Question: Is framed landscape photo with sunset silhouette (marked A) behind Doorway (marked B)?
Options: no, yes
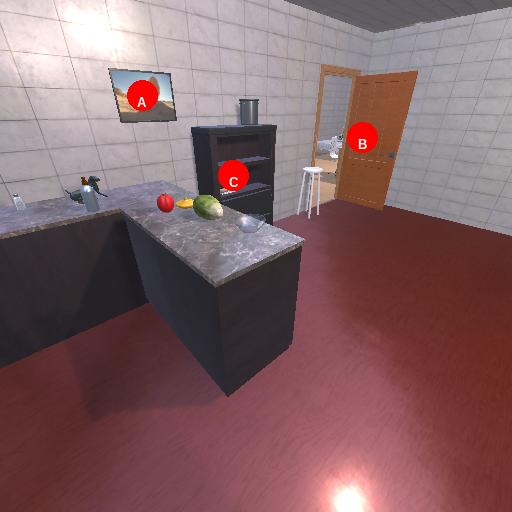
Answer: no